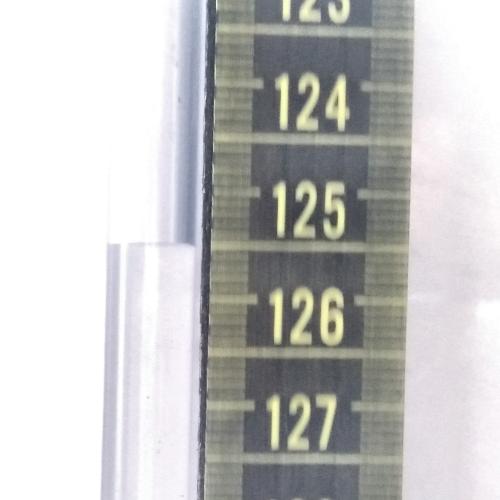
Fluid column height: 125.5 cm